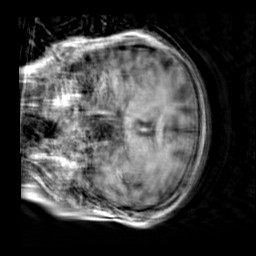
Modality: T1w
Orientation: coronal
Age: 22
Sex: female
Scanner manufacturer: siemens
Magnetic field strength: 3 T
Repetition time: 2.3 s
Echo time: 0.00303 s